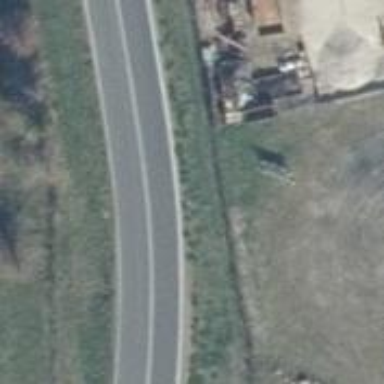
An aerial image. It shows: Secondary road with asphalt surface.